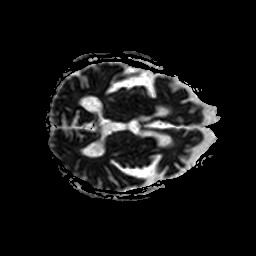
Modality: ADC
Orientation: axial
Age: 88
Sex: female
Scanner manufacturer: philips
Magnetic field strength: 1.5 T
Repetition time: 4.786 s
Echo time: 0.07764 s